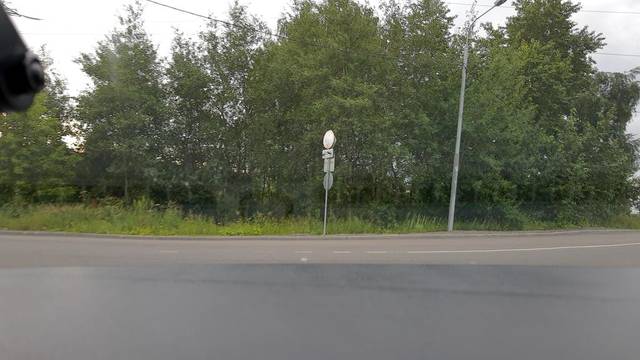
Region: Russia
Coordinates: 55.847, 37.383